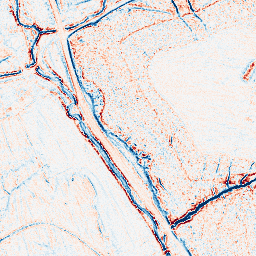
Category: edge_preserving
Decomposition family: anisotropic_diffusion
Decomposition parameters: iterations: 5
kappa: 10
gamma: 0.2
Upsampling method: quartic
Upsampling parameters: scale: 8
Upsampling scale: 8